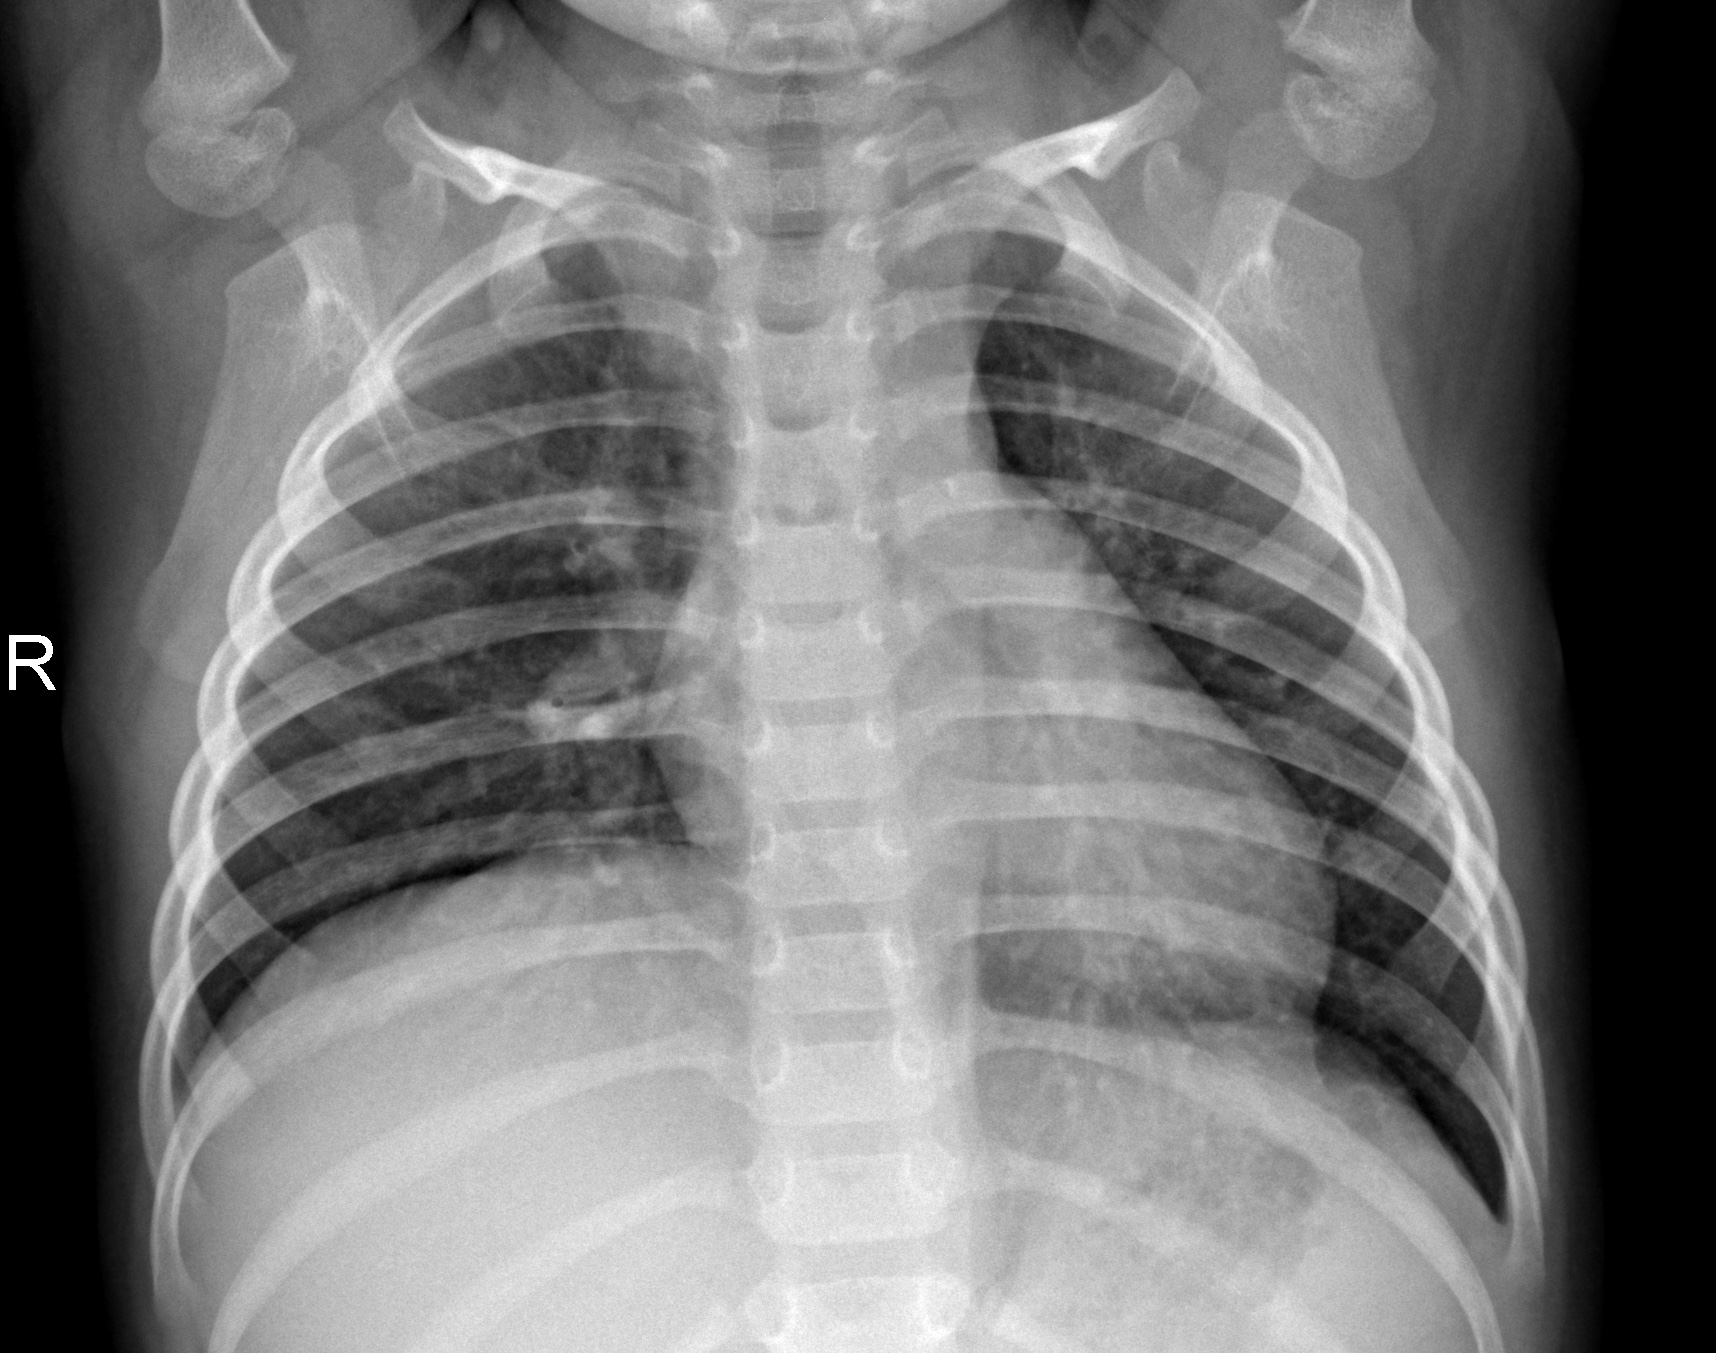
Diagnosis: NORMAL